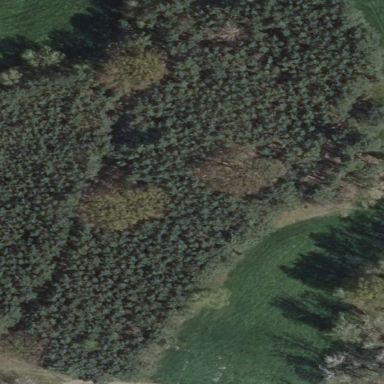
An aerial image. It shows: Forest area with mix of leaf types and cycles.